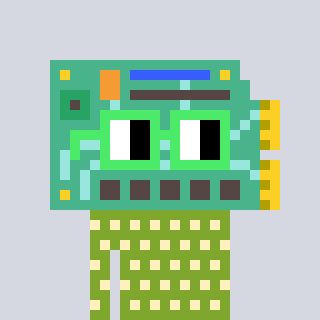
a pixel art character with square light green glasses, a chipboard-shaped head and a slimegreen-colored body on a cool background